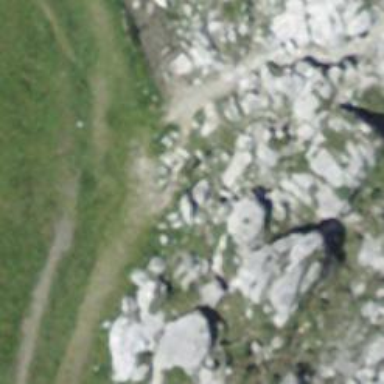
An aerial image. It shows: Path.